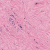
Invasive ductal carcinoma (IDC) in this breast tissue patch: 0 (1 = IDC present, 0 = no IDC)